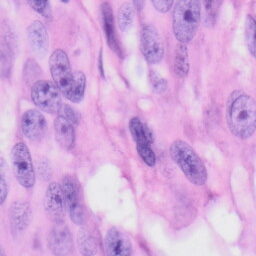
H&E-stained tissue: Skin